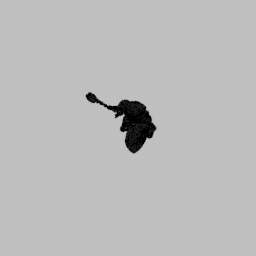
Label: people